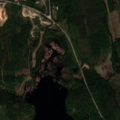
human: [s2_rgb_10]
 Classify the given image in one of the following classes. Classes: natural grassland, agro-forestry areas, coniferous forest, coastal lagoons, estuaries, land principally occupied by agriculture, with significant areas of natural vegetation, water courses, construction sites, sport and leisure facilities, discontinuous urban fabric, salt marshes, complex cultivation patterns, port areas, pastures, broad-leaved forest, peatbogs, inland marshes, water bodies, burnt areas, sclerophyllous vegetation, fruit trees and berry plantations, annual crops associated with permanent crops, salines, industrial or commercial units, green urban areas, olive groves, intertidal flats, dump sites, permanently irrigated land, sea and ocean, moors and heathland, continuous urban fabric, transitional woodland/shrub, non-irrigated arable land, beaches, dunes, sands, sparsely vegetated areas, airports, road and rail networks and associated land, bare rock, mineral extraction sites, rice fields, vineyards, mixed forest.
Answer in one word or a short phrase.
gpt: mineral extraction sites, coniferous forest, mixed forest, transitional woodland/shrub, water bodies